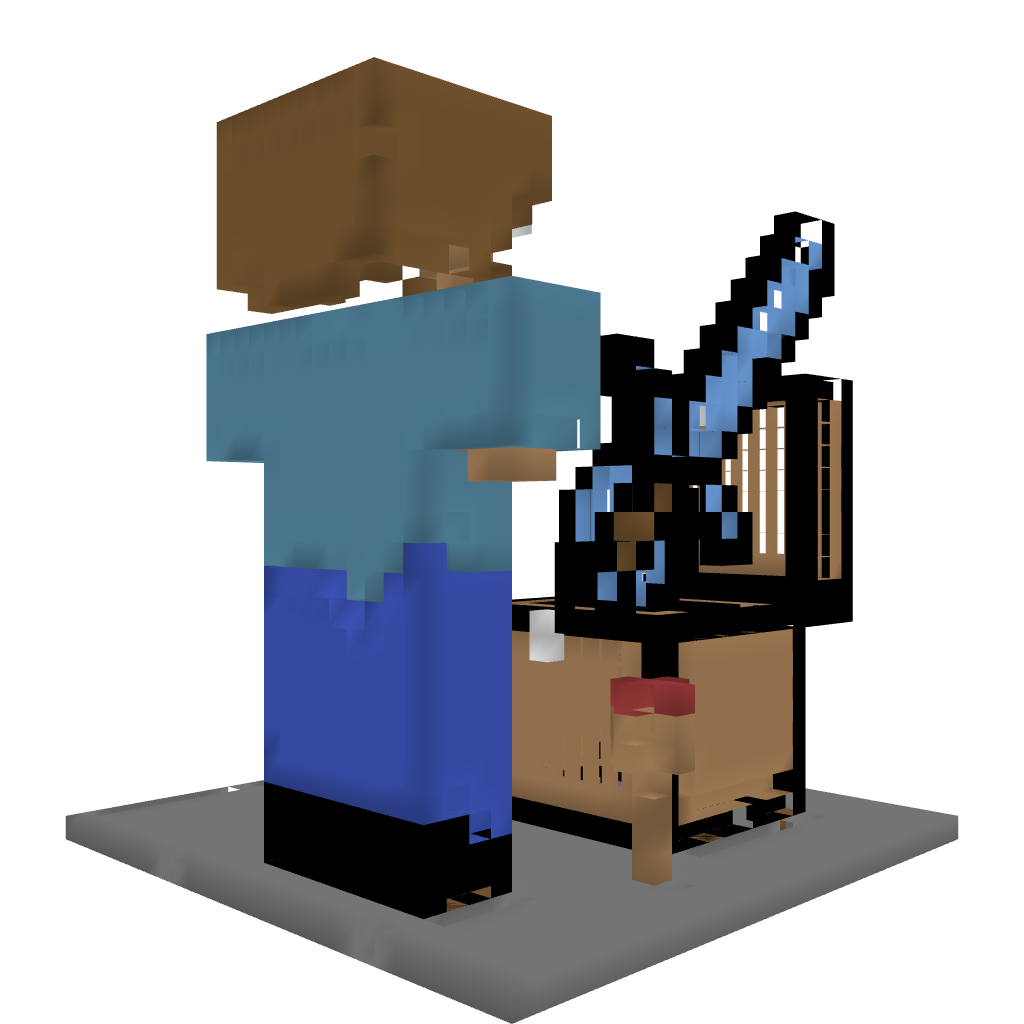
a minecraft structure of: Steve Holding a Sword [FIXED*] good quality